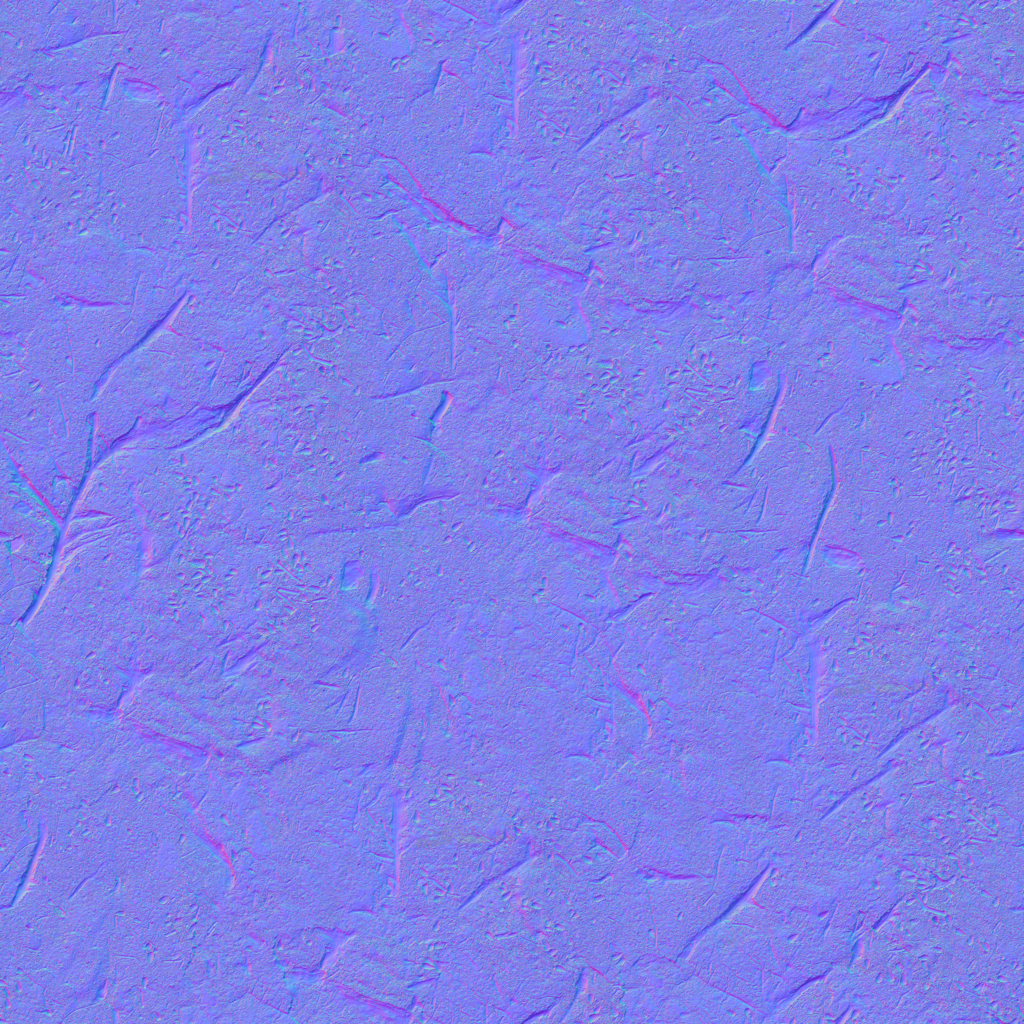
Texture map type: NormalDX